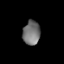
Tissue: lung
Cell type: T cells
Senescence score: 0.2256
Nuclear area (px): 405
Mean DAPI intensity: 115.41